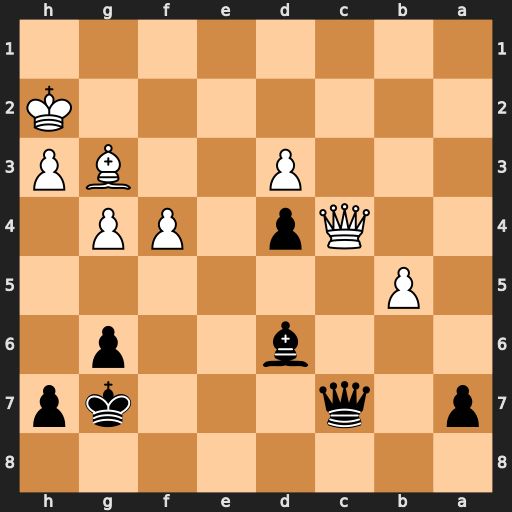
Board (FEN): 8/p1q3kp/3b2p1/1P6/2Qp1PP1/3P2BP/7K/8
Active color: b
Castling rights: -
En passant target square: -
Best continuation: Qxc4 dxc4 d3 Be1 Bxf4+